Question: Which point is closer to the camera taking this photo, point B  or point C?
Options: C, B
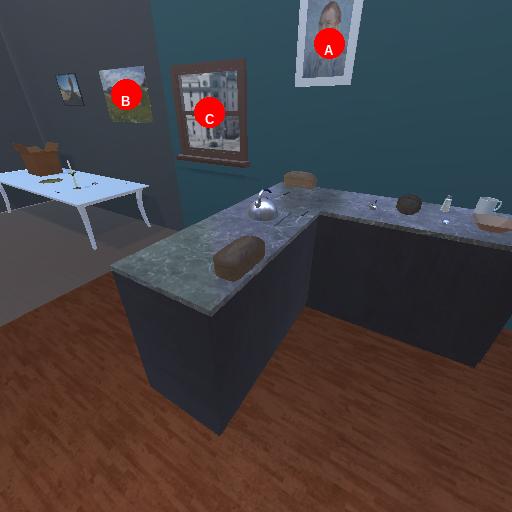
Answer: C